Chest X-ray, AP view. Patient: 46 years old, sex F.
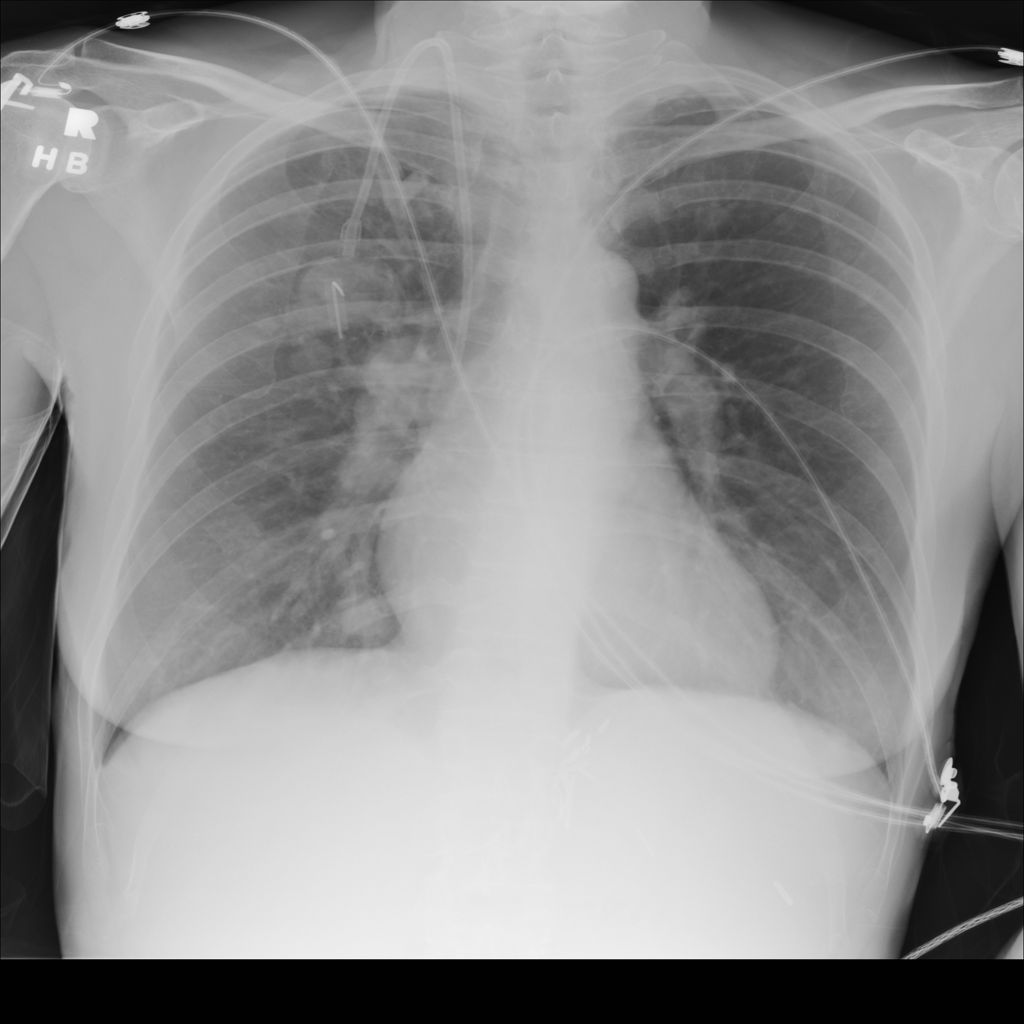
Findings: Nodule